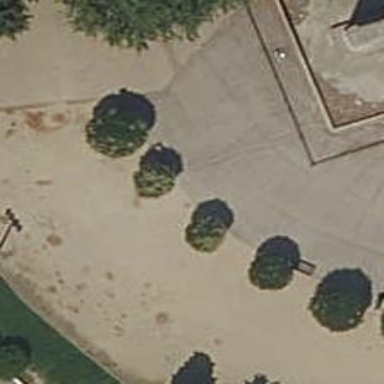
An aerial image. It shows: Bench.